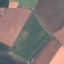
Land use / land cover class: AnnualCrop